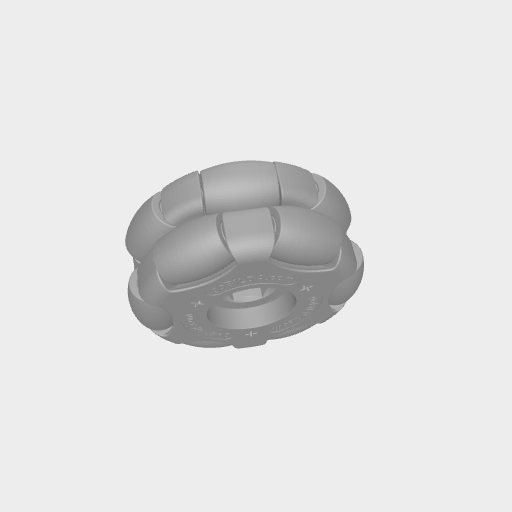
Part: OmniWheel32OD